Question: I'm doing a VSS to TFS upgrade for my team. We have configured the TFS server, now I'm trying to create a Team project on the server from my local VS2013 and I get an error as in the attached picture.
I have Farm administrator rights on SharePoint site, Full admin access to the Collection where I'm trying to create the Team project, Content Manager Rights on the Reports Folder.
I have cleared the TFS cache on my local as well.
Can you please help me out if I'm missing anything?

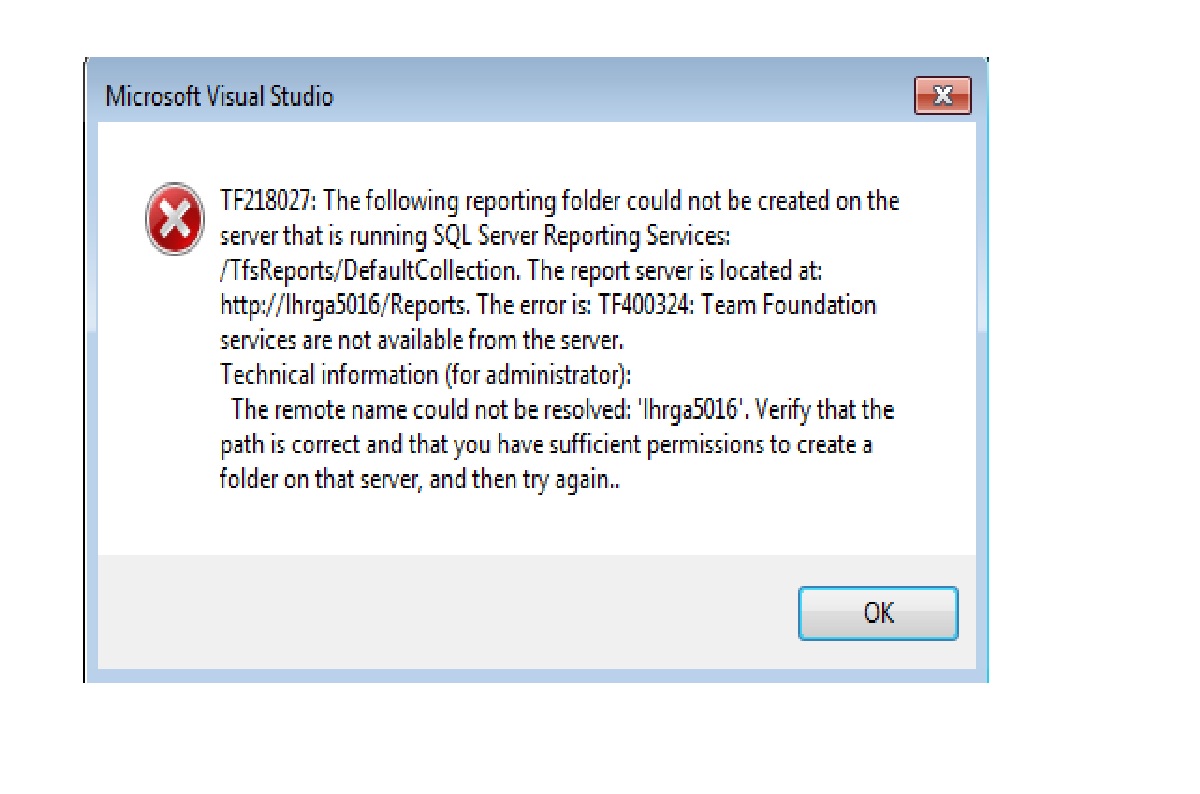
Answer: If you configured TFS to have Reports, it tries to create a folder in Reporting Services and populate with some pre-canned reports.
The error says that it is not able to find the machine with Reporting Services. Review the configuration at the console, if you can ping the machine, if port 80 (or another if you changed default) is reachable.